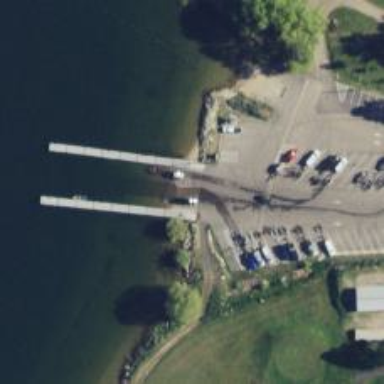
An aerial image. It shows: Slipway on leisure land.